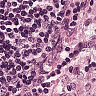
Metastatic tissue present: no